Field crop: maize
Growth stage: 1
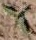
Species: atriplex